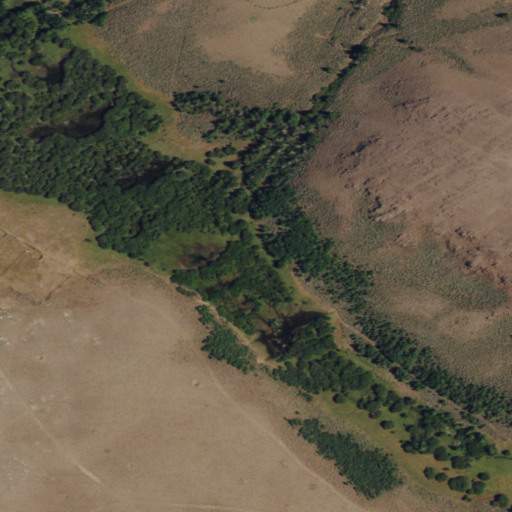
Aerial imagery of valley in Wyoming named Promise Gulch containing shrub, woody wetlands, herbaceous wetlands, evergreen forest, and deciduous forest